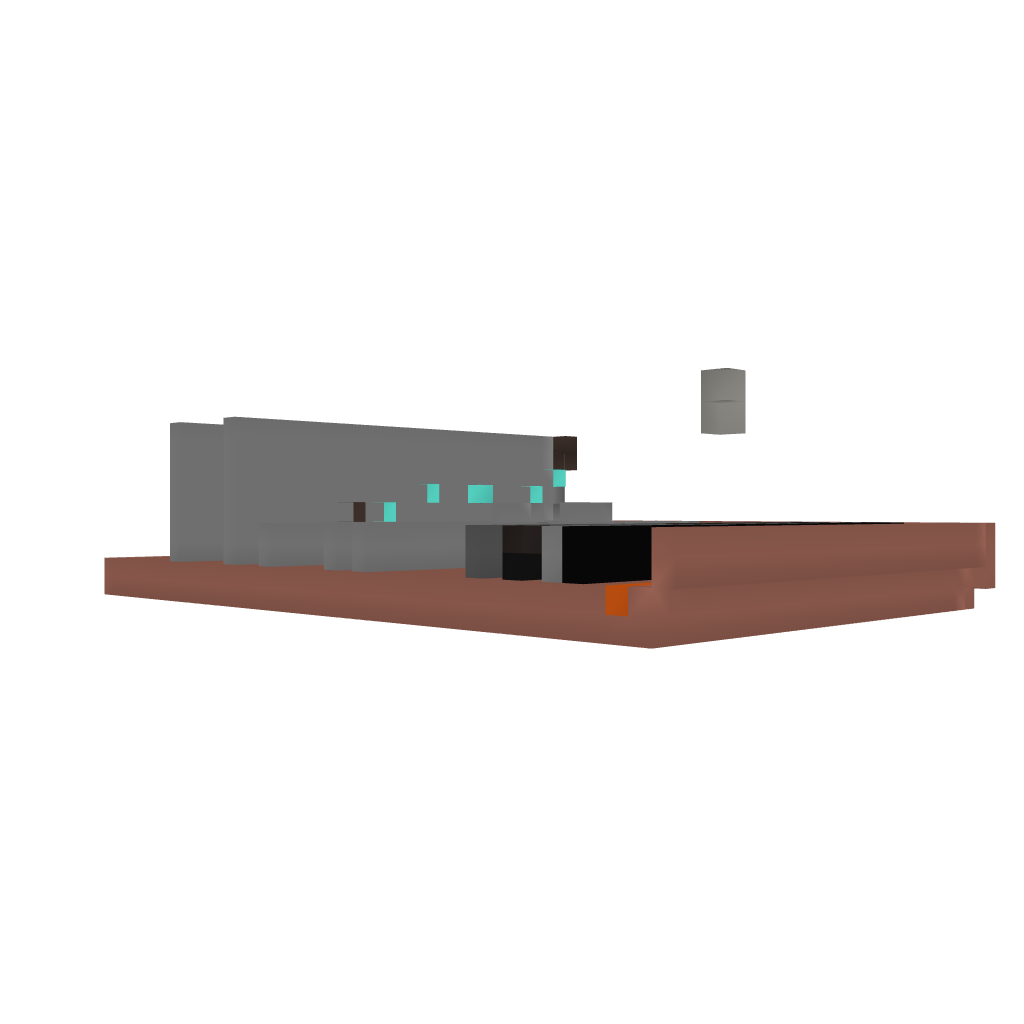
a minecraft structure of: LavaGod